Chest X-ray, PA view. Patient: 57 years old, sex F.
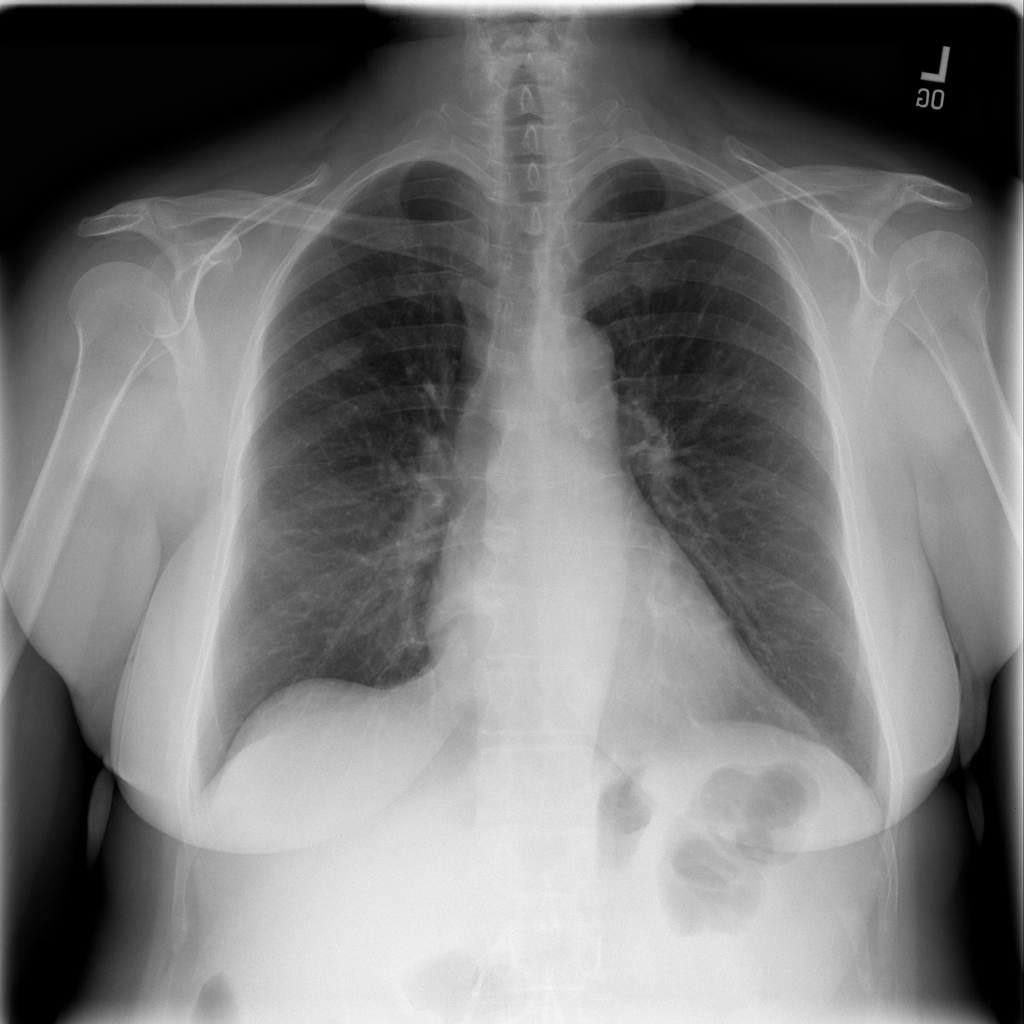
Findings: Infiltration